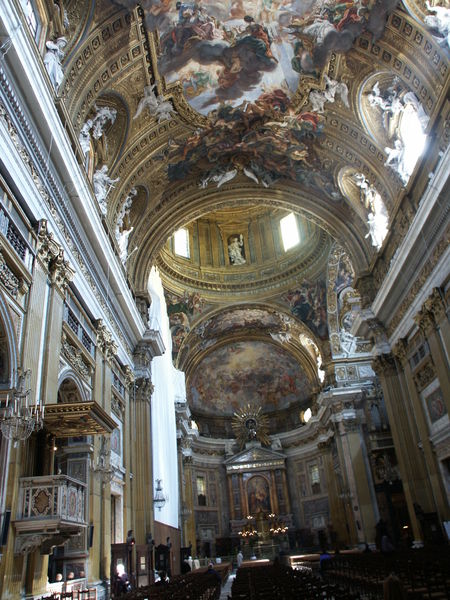
Titel: Langhaus von Il Gesù in Rom
Künstler: Giacomo Barozzi da Vignola
Standort: Rom, Il Gesù (EU - I - Latium)
Schlagwörter: himmel, gelb, blumen, fenster, licht, säule, barock, kirche, sonne, gold, engel, skulptur, leer, bank, pilaster, kuppel, arch, arches, architecture, balcony, church, column, columns, hall, ornate, people, pope, priest, religious, white, bench, chairs, gestühl, gilded, interior, modern, old, painting, windows, picture, kronleuchter, stuck, foto, fotografie, oben, strahlen, altar, bänke, inneres, langhaus, fries, kerzenständer, kirchenbank, mittelschiff, bestuhlung, kanzel, angel, angels, classical, clouds, heaven, sky, stone, fresken, building, chor, sun, baroque, deckengemälde, fresko, light, shadow, putti, saint, glass, paintings, photo, sculpture, statue, marble, lamps, tympanon, deckenmalerei, dome, pediment, temple, apse, cathedral, nave, niches, jesus, pews, ceiling, art, statues, god, christ, fresco, western, sruck, candles, christian, saints, bible, mural, murals, angle, photograph, chapel, rotunda, painted, europe, sculptures, üilaster, catholic, capital, benches, walkway, balconies, farbbild, vaulted, architectural, past, celing, pillars, capitals, high altar, carved, pulpit, aisles, creation, gold leaf, tempura, value, vaults, cathedra, high walls, chirch, chandeliers, mother mary, alcoves, kppel, candlelabra, cathlic, archdiocese, olden, drawing on wall, murral, murrales, fresca, chrsitianity, kirche kuppel altar gold licht, cairs, michael angelo, dekoratiom